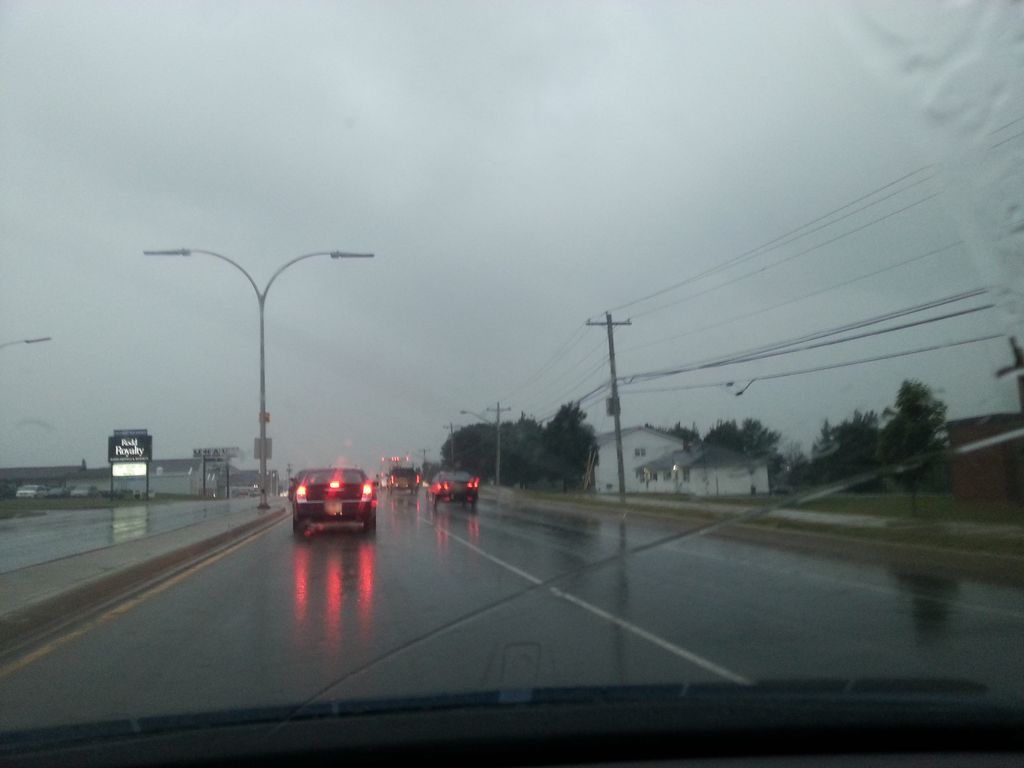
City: charlottetown